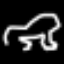
Label: frog